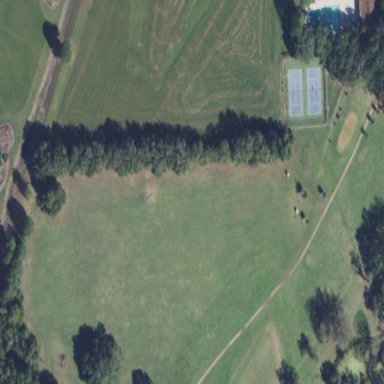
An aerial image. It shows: Golf fairway surrounded by grass.